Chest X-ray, AP view. Patient: 41 years old, sex F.
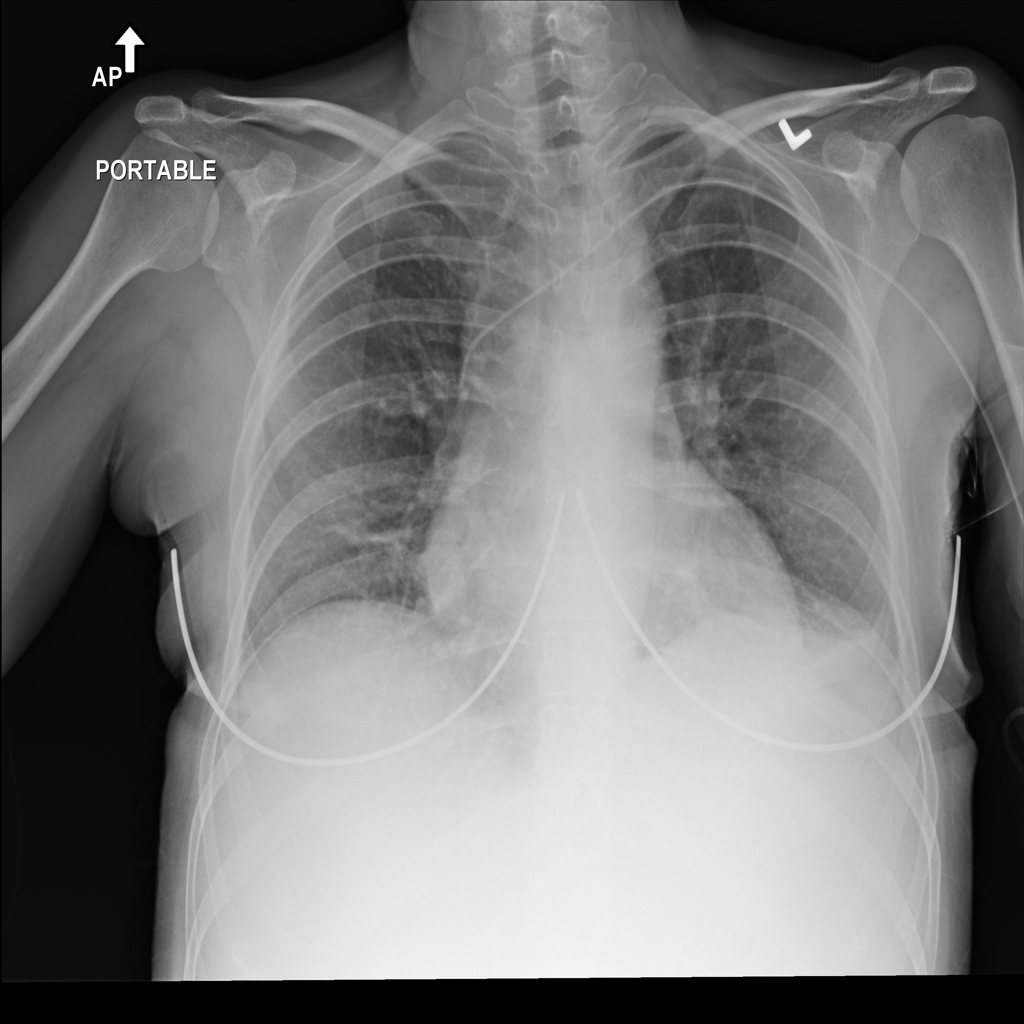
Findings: No Finding